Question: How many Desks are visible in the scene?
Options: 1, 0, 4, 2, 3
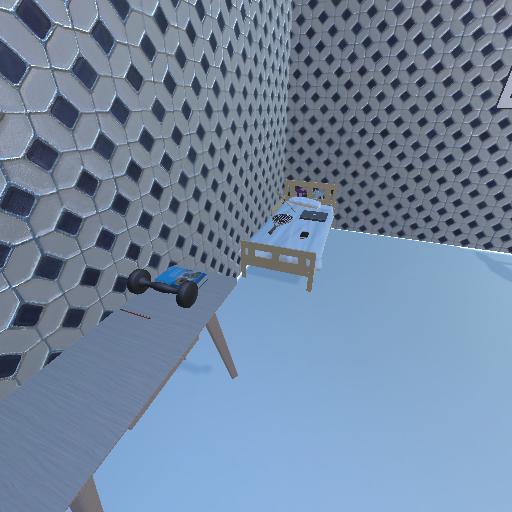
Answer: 1